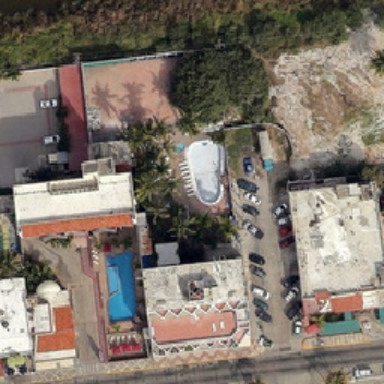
Many cars parked at the resort .